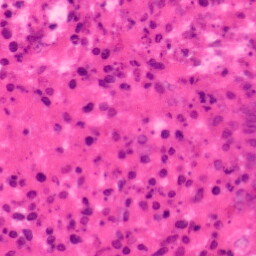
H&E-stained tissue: Colon